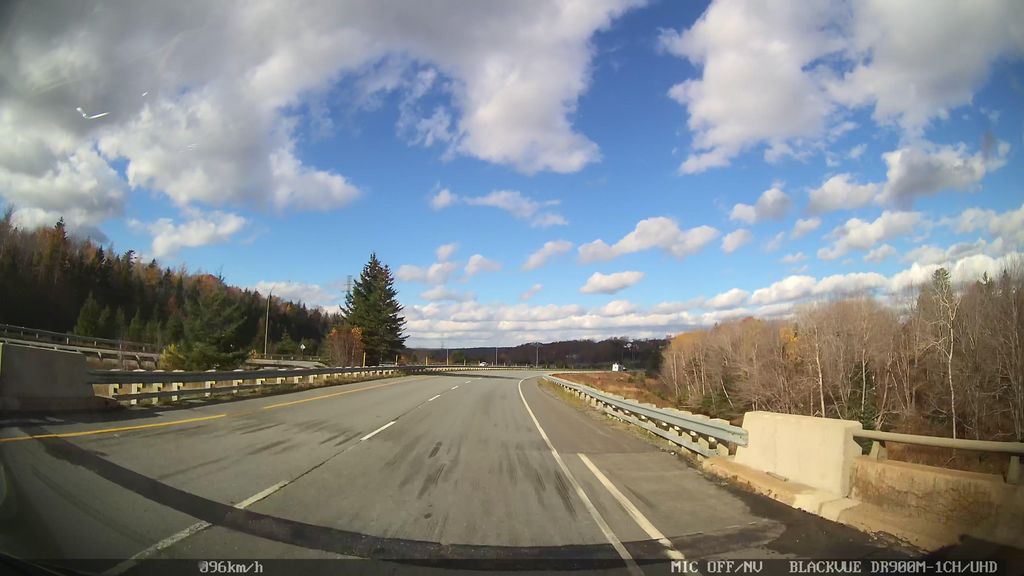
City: halifax